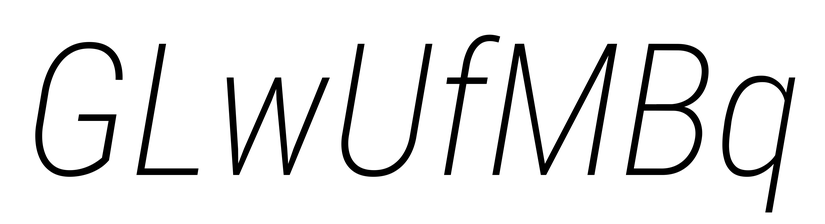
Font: Roboto-Italic_Condensed_ExtraLight_Italic